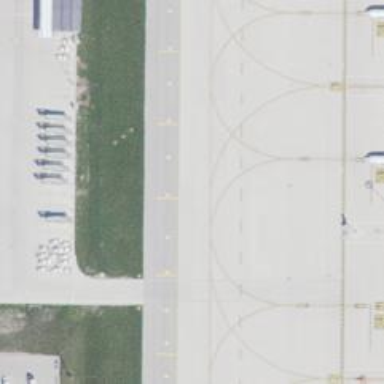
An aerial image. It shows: View of taxiway at the airport.